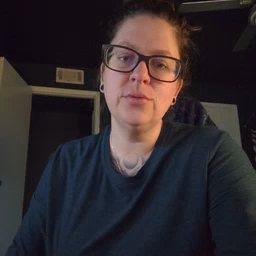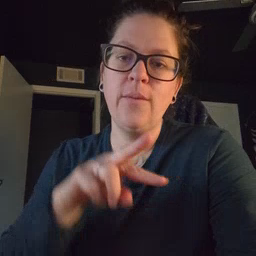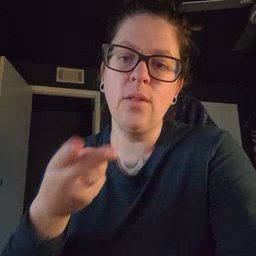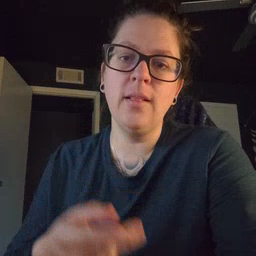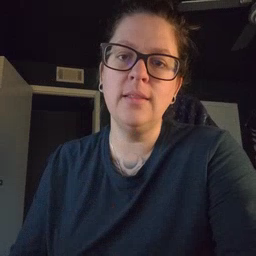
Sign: fall